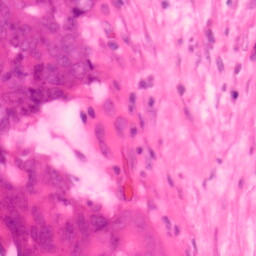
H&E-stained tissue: Colon